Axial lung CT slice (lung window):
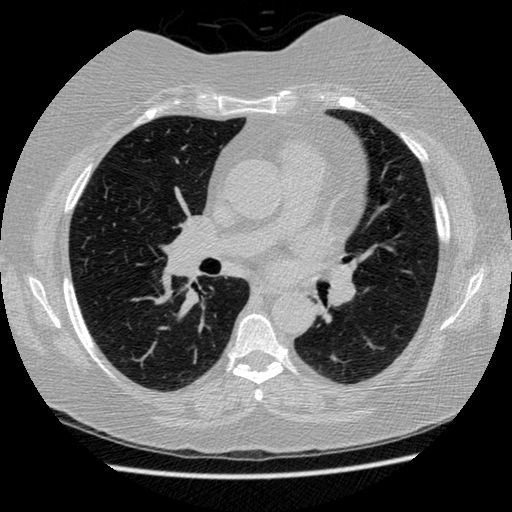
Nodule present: no